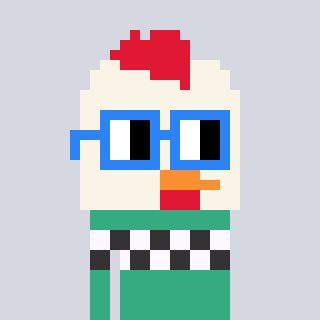
a pixel art character with square blue glasses, a chicken-shaped head and a teal-colored body on a cool background